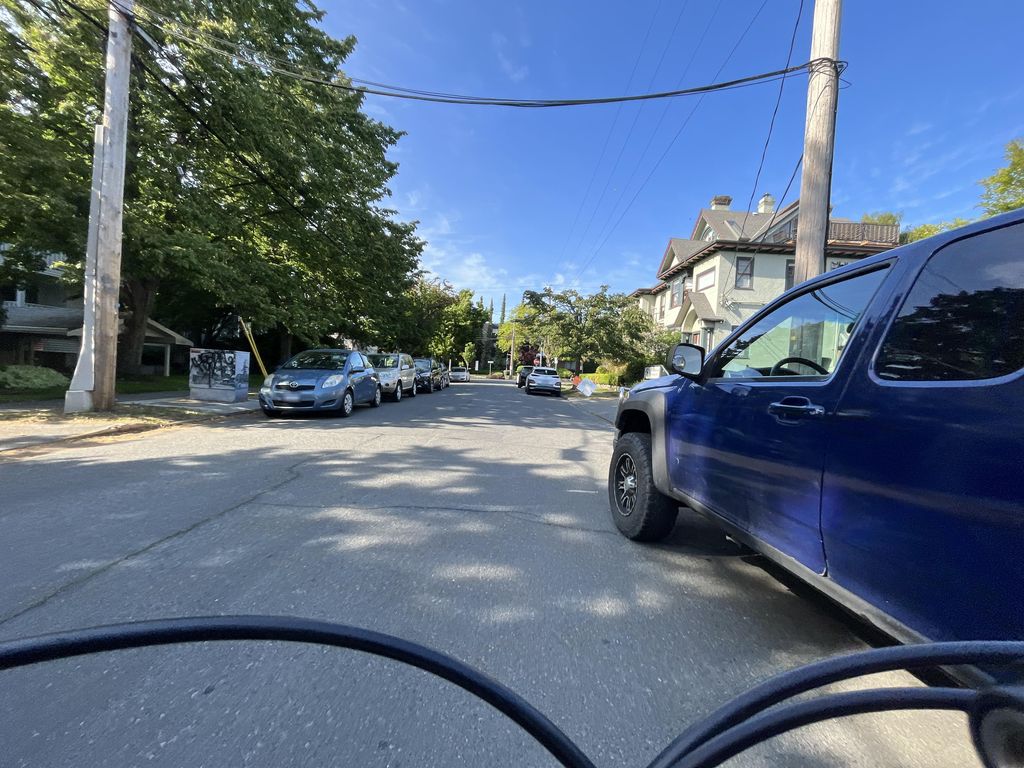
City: victoria